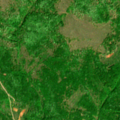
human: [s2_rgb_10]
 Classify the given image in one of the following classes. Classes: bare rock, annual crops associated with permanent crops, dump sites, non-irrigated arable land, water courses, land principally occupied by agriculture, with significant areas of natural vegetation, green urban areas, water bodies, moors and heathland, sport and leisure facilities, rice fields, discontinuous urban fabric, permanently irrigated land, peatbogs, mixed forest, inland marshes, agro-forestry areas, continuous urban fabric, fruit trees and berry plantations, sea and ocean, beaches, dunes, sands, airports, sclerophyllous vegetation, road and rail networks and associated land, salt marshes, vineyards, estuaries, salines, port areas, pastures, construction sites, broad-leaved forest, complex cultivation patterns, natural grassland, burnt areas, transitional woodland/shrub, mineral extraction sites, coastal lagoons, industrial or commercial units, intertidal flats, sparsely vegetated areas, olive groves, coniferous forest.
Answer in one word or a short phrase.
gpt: land principally occupied by agriculture, with significant areas of natural vegetation, broad-leaved forest, natural grassland, transitional woodland/shrub